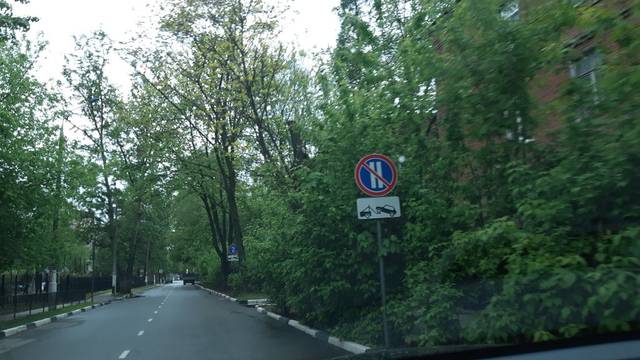
Region: Russia
Coordinates: 55.94, 37.516